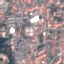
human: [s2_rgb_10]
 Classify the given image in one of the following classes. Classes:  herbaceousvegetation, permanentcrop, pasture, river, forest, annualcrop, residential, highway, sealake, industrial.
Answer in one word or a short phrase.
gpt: Residential